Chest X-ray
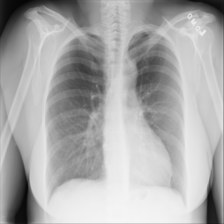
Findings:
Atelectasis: negative
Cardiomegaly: negative
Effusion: negative
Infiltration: negative
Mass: negative
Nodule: negative
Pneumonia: negative
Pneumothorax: negative
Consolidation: negative
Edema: negative
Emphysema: negative
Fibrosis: negative
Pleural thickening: negative
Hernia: negative